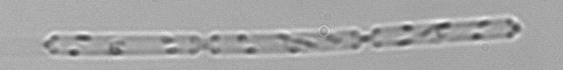
Label: Cerataulina_pelagica